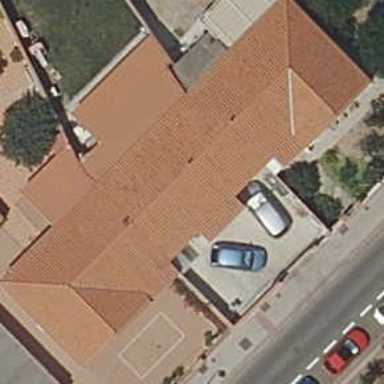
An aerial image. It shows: Terrace building.